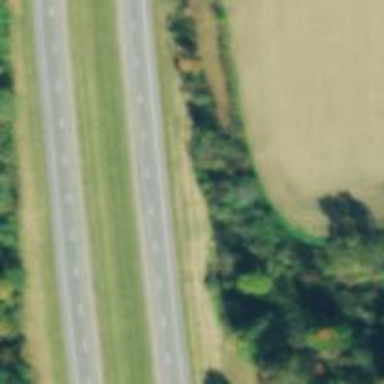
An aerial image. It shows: View of motorway.